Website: bh-photo
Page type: customer-info-address
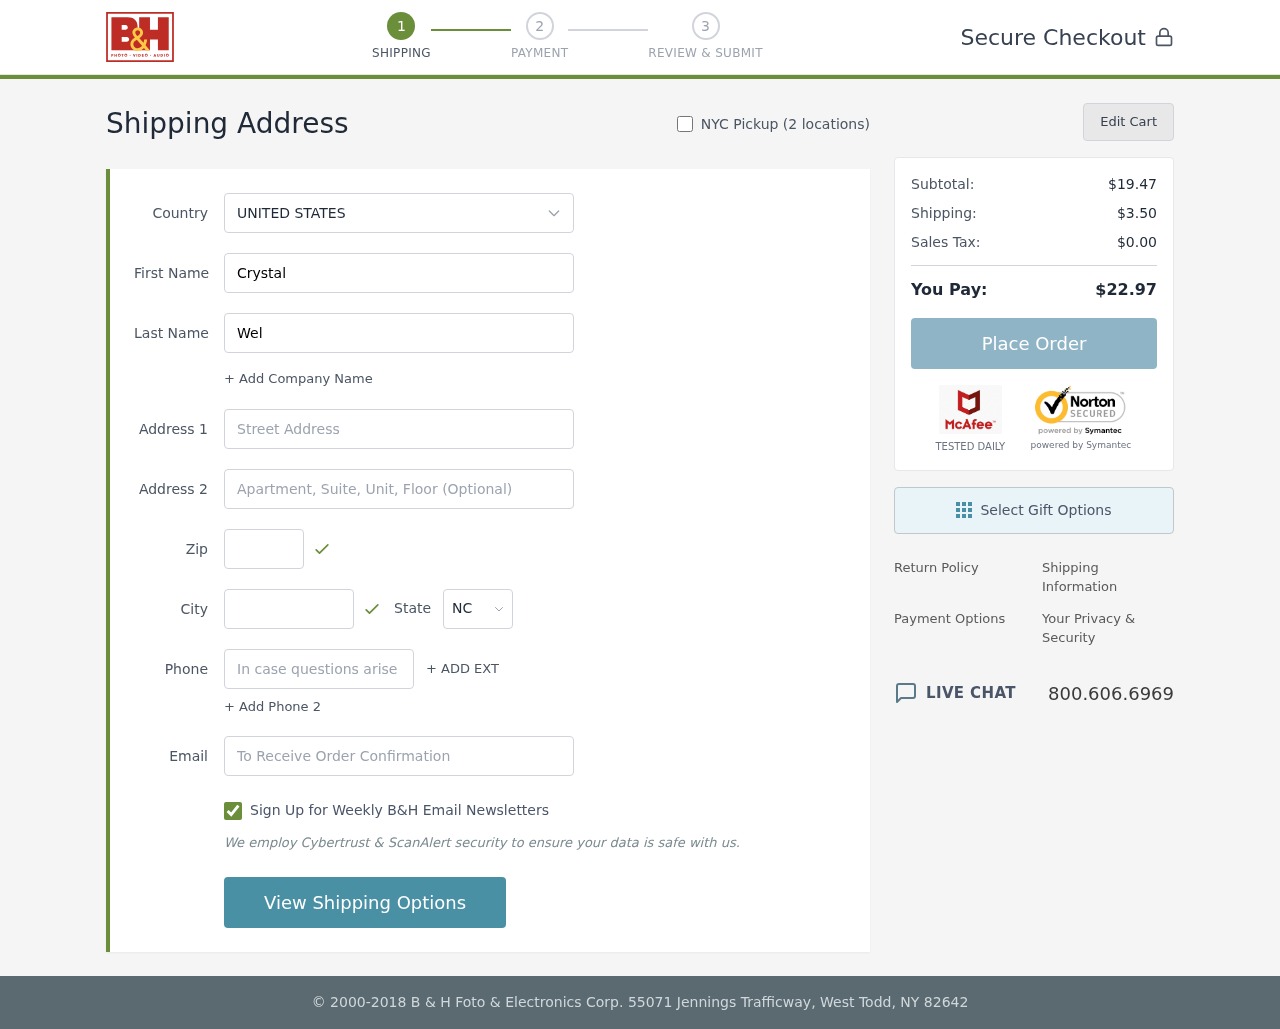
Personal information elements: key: PII_CITY
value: Christopherville
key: PII_COUNTRY
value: United States
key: PII_EMAIL
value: crystalwelch@yahoo.com
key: PII_FIRSTNAME
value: Crystal
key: PII_LASTNAME
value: Welch
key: PII_PHONE
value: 8483888396
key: PII_POSTCODE
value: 92213
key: PII_STATE_ABBR
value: NC
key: PII_STREET
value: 67056 Nielsen Dale Apt. 839
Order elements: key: ORDER_SUBTOTAL
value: $19.47
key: ORDER_SHIPPING_COST
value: $3.50
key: ORDER_TAX
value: $0.00
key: ORDER_TOTAL
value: $22.97